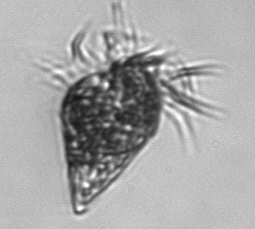
Label: Strombidium_wulffi